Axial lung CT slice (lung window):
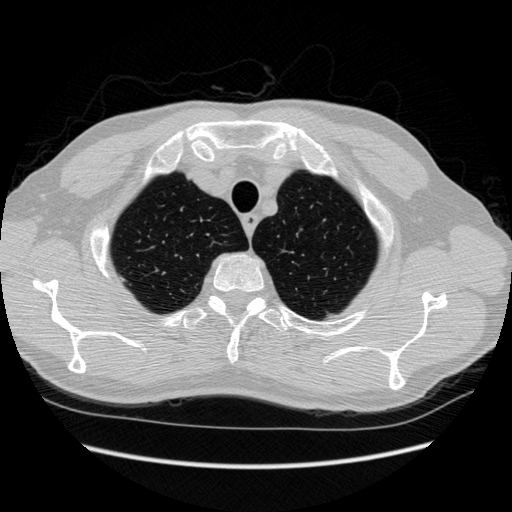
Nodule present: no